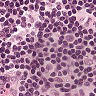
Metastatic tissue present: no